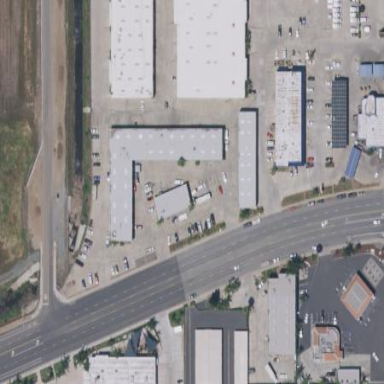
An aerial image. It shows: Commercial building.